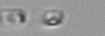
Label: Skeletonema